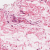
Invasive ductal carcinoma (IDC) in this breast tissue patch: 0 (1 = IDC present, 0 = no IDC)